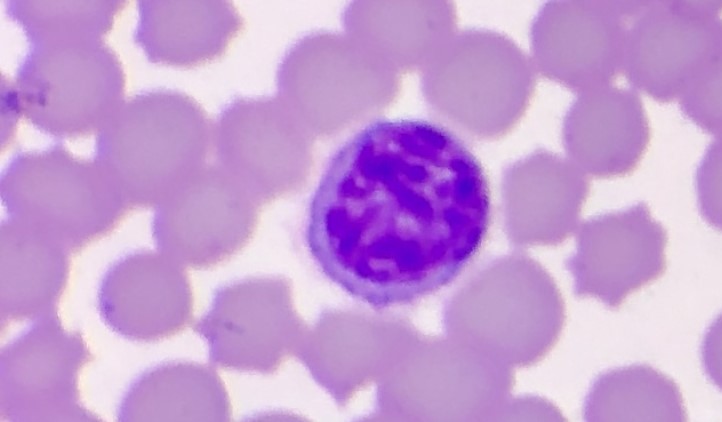
White blood cell type: Lymphocyte